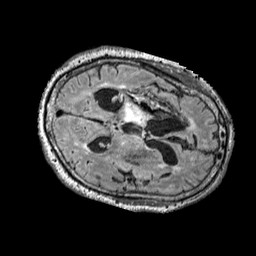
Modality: FLAIR
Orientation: axial
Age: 52
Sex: male
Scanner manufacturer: siemens
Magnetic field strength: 3 T
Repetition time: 5 s
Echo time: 0.387 s